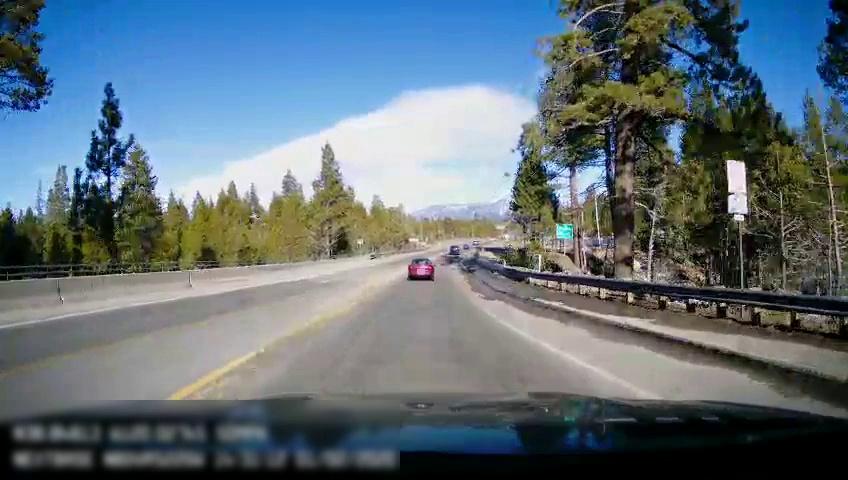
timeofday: Day
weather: Sunny
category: Drivable Space
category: Vehicles | Car
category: Vehicles | SUV
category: Lanes | Current Lane
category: Lanes | Opposite Lane
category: Lanes | Current Lane
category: Lanes | Opposite Lane
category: Traffic | Signs
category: Traffic | Signs